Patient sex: F
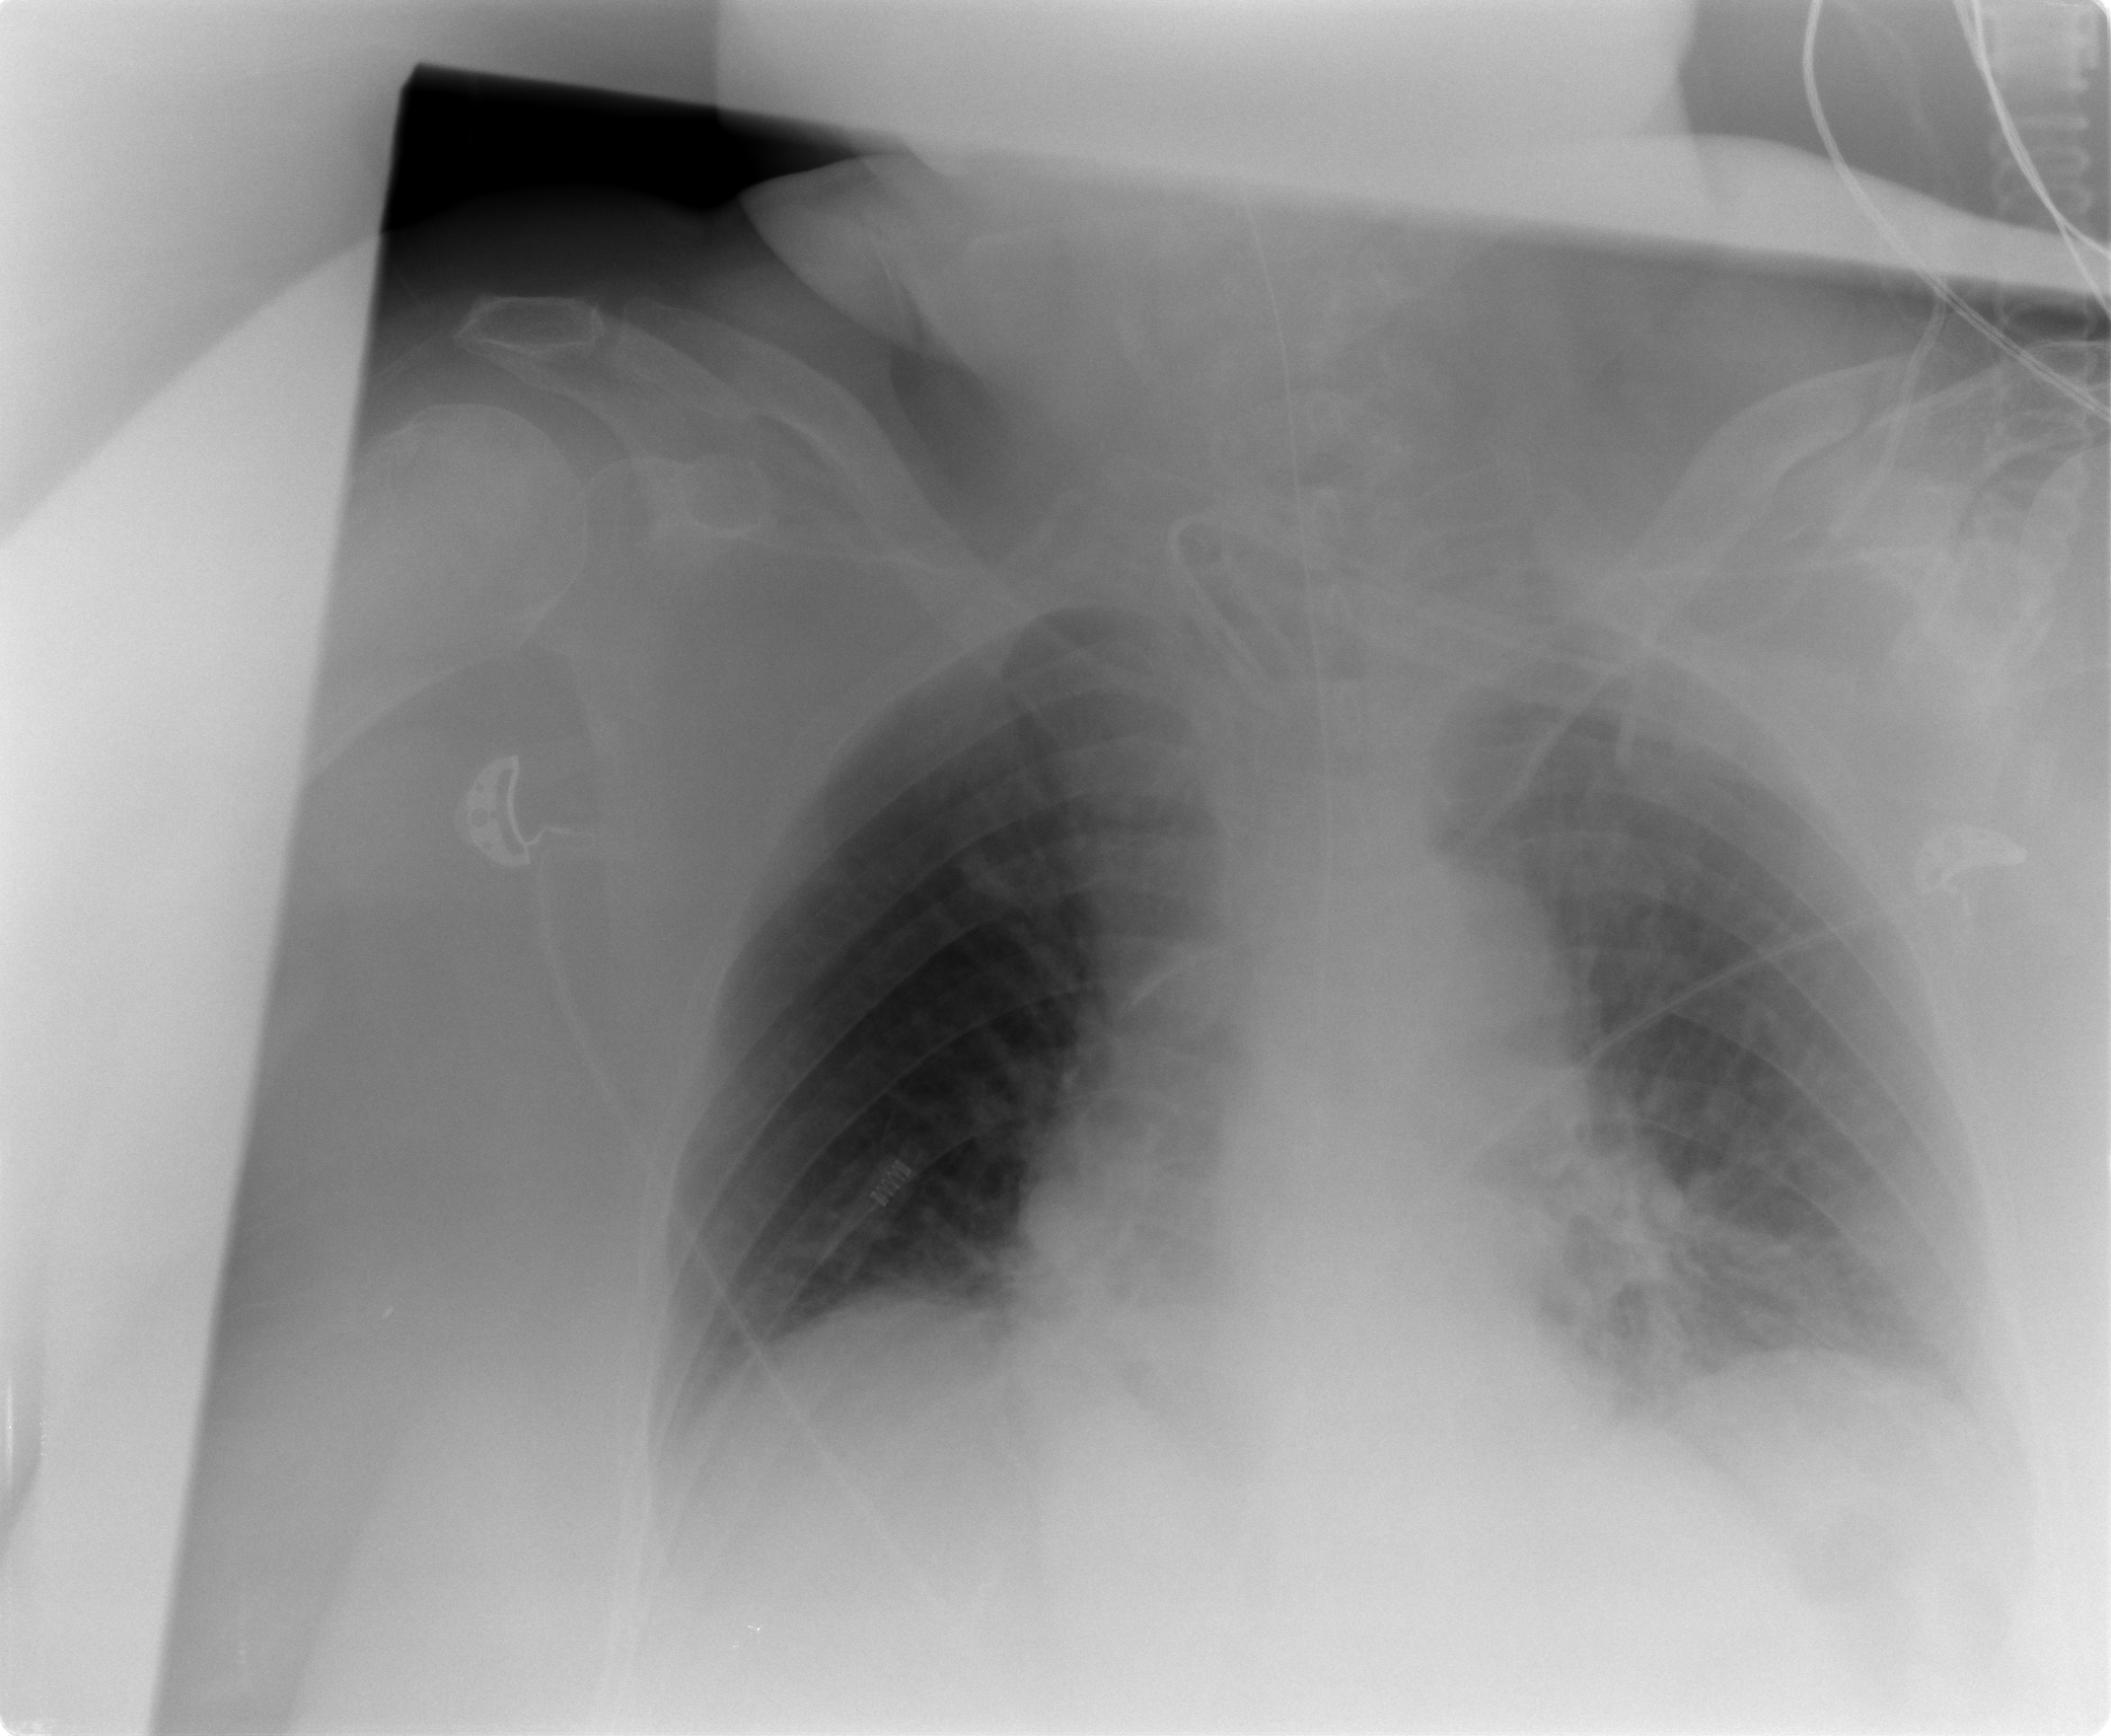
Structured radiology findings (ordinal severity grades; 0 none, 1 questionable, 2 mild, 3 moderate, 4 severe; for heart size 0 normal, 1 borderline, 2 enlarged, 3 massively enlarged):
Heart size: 0
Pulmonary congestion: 3
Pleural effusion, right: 1
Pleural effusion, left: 2
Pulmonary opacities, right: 0
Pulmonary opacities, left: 0
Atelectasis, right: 0
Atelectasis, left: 2